Current action and preconditions to check: trajectory_clear

Your task: For each precondition in the list above, predict whether it will hold at this action.

Consider the current scene as observed from the mobile robot's camera, and analyze the predicted future states of all dynamic agents (e.g., people, animals, vehicles, or any moving entities) within the NEXT SECOND.

IMPORTANT: Only answer "very likely" if you are absolutely certain—based on strong, clear evidence—that a dynamic agent will violate the precondition in the predicted future state. Do NOT answer "very likely" for unlikely, ambiguous, or low-probability risks.

Ask yourself for each precondition: Is there a high probability, with clear and convincing evidence, that the predicted future states of any dynamic agent will interfere with the predicted future state of the currently executing action within the NEXT SECOND, causing that precondition to fail?

Assess the risk level based on these predictions. Use "likely" or "very likely" if motions create a clear risk of interference.

Use "neutral" or "improbable" if agents are nearby but their predicted paths are clearly diverging or non-conflicting.

Failure Risk Categories: "very improbable", "improbable", "neutral", "likely", "very likely"

Answer Format: Output ONLY the probability_of_failure value from these categories: "very improbable", "improbable", "neutral", "likely", "very likely"

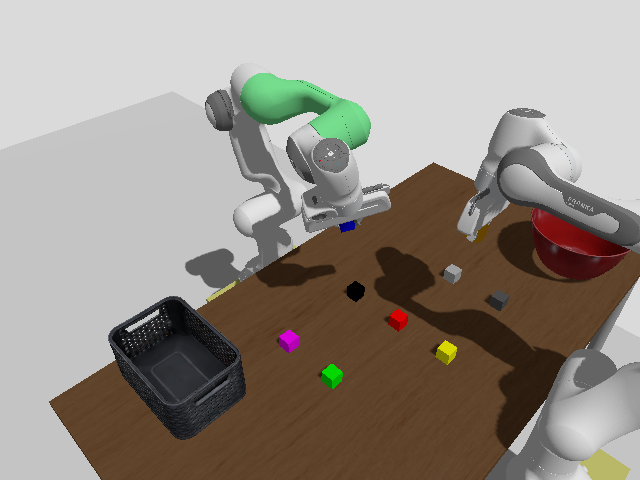

Answer: very improbable